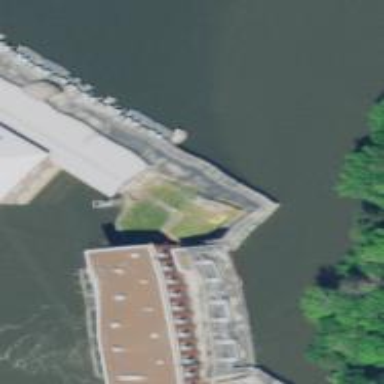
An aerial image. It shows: Dam across waterway.